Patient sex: F
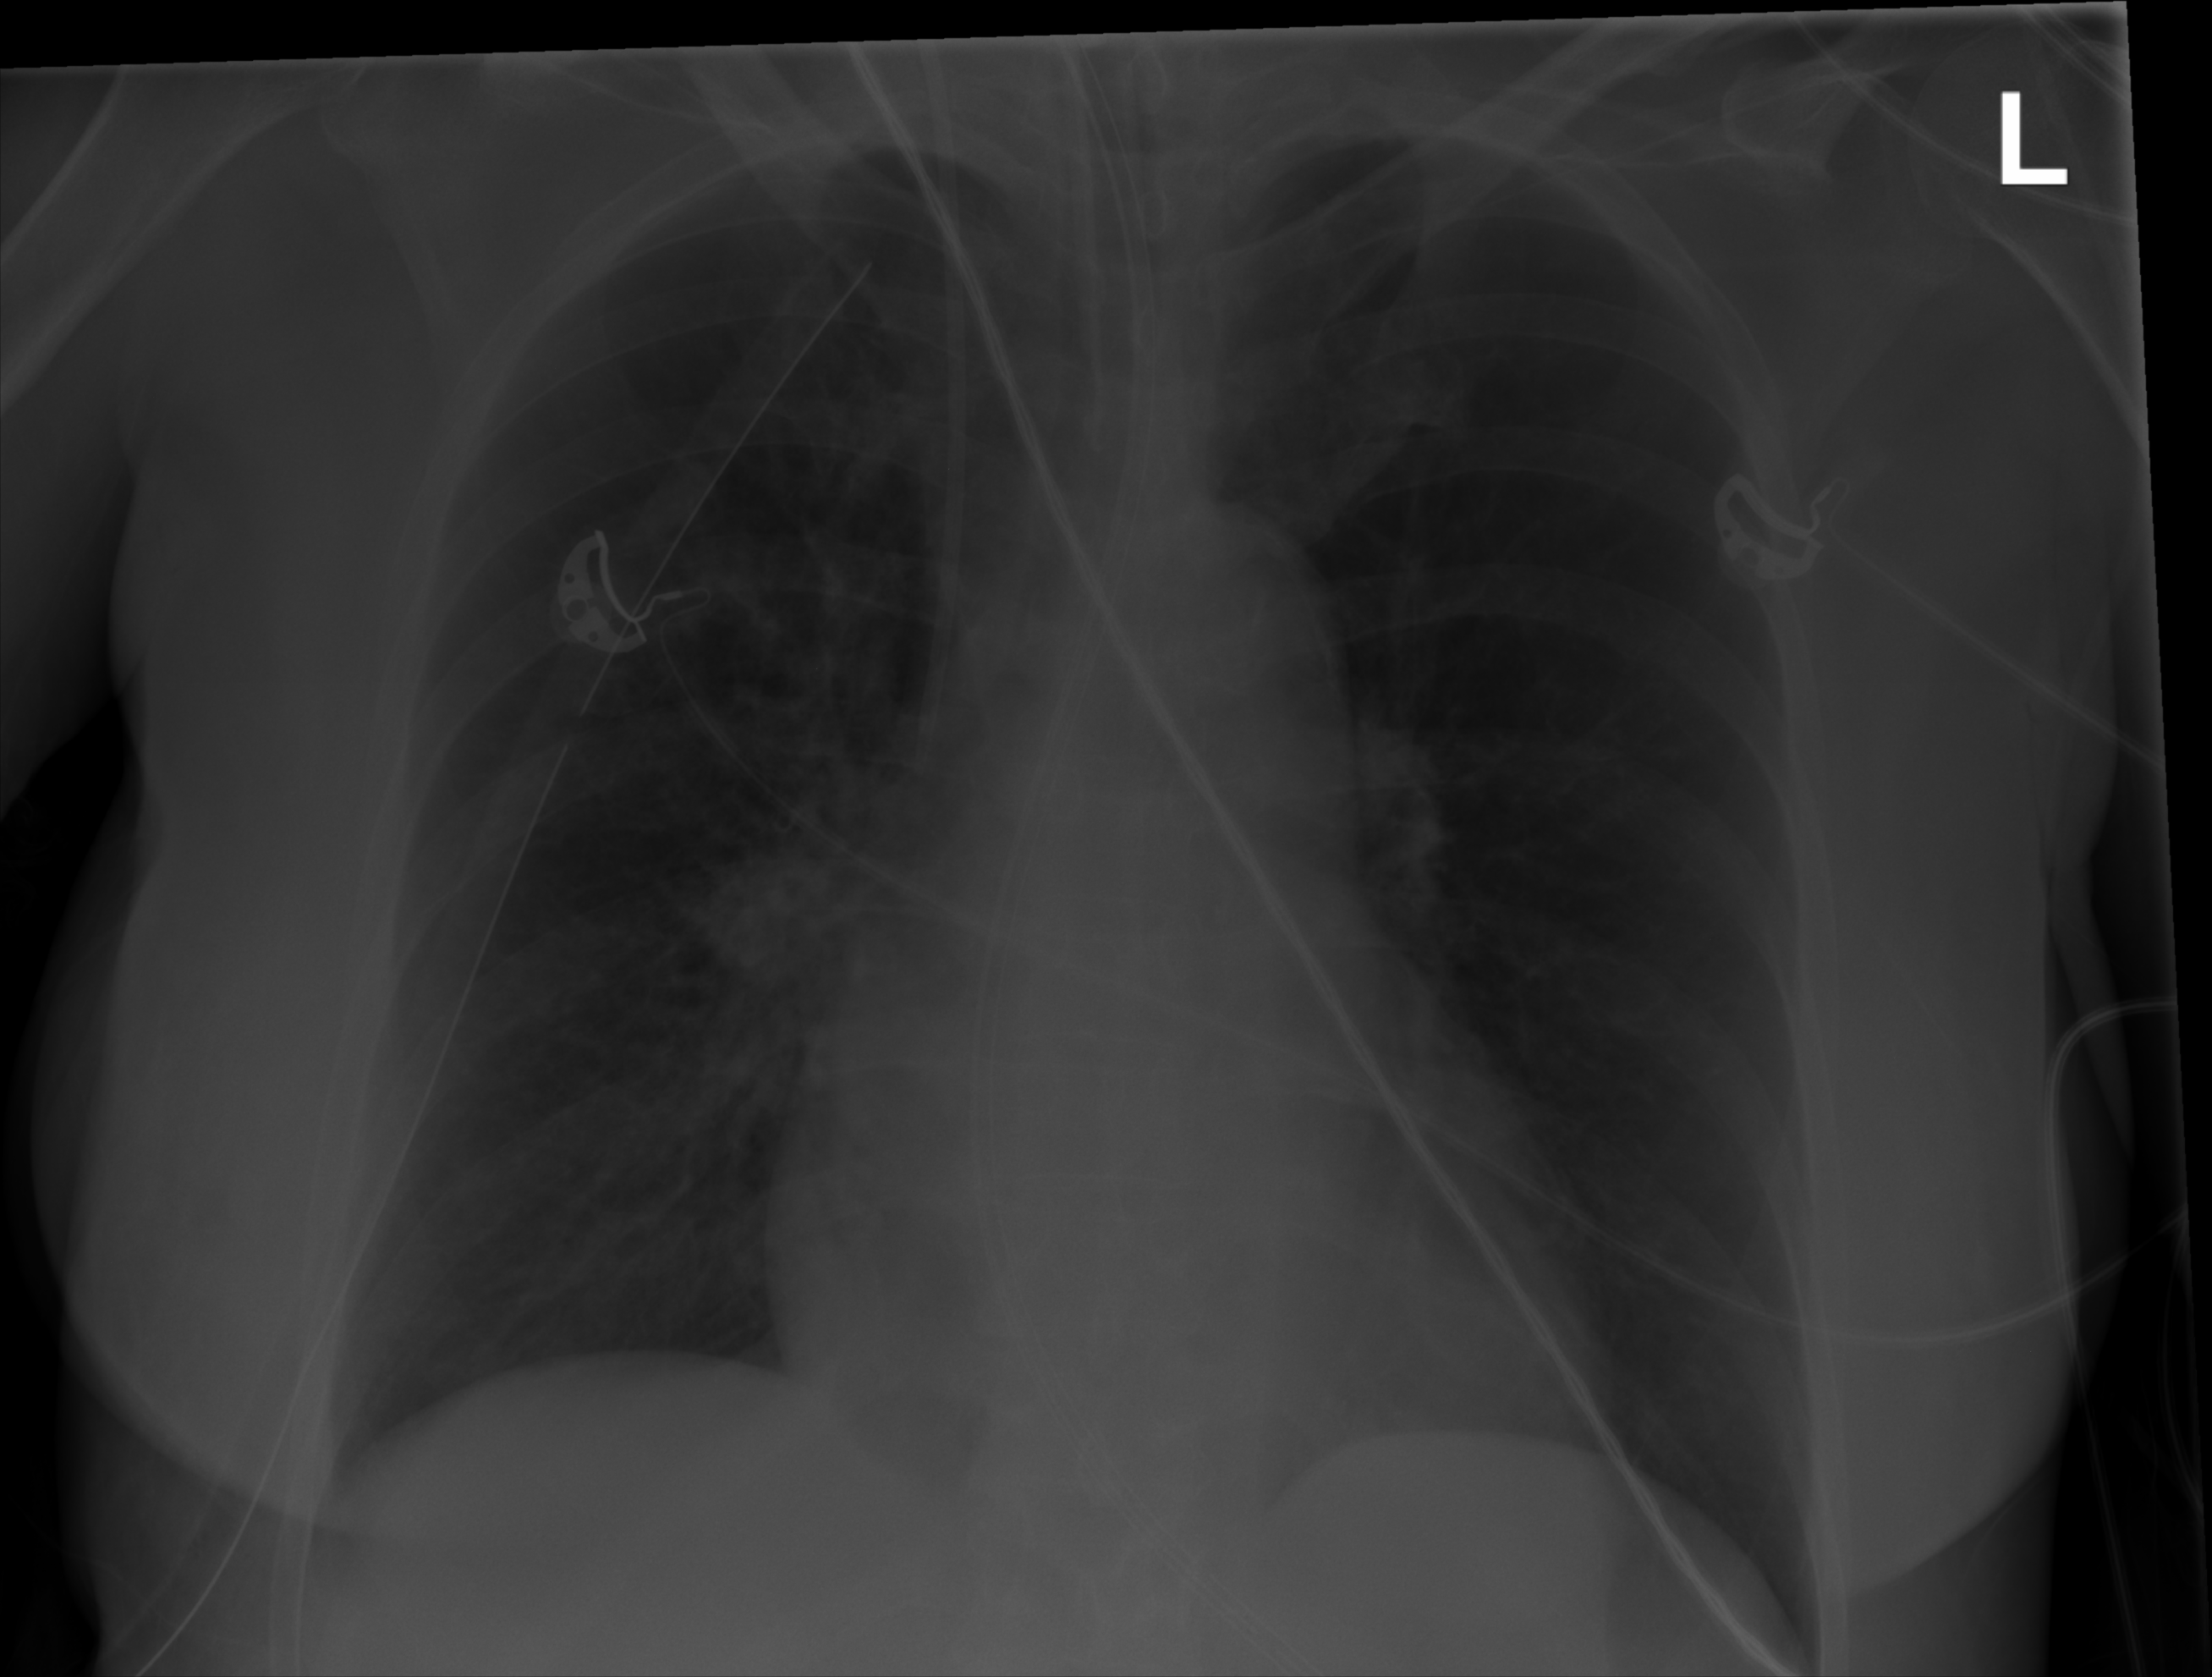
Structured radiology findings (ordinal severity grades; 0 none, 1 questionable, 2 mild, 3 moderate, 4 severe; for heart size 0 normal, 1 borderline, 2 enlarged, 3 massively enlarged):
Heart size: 2
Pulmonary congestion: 2
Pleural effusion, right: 0
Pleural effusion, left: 0
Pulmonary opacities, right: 1
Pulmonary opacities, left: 0
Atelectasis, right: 0
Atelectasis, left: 0